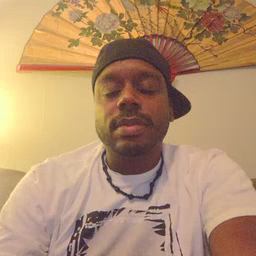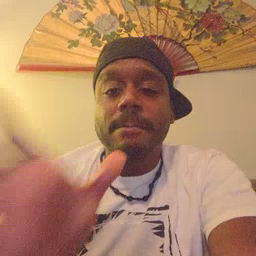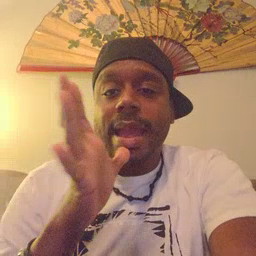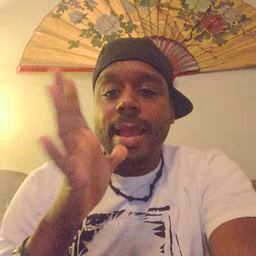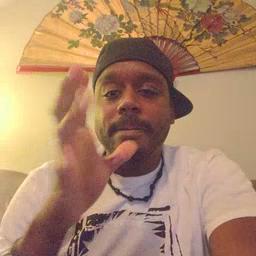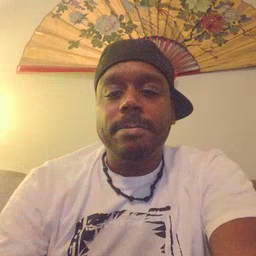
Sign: mom